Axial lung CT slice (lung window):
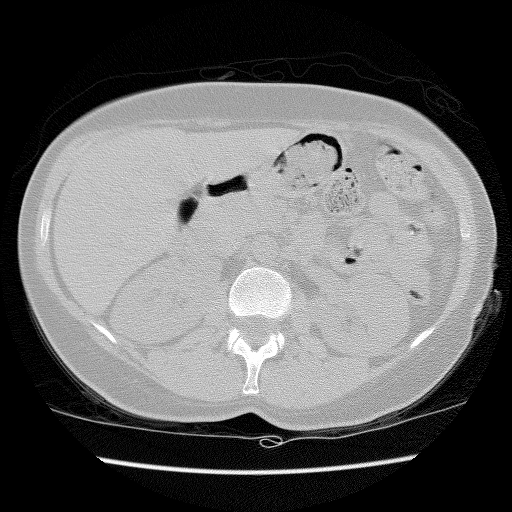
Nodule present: no